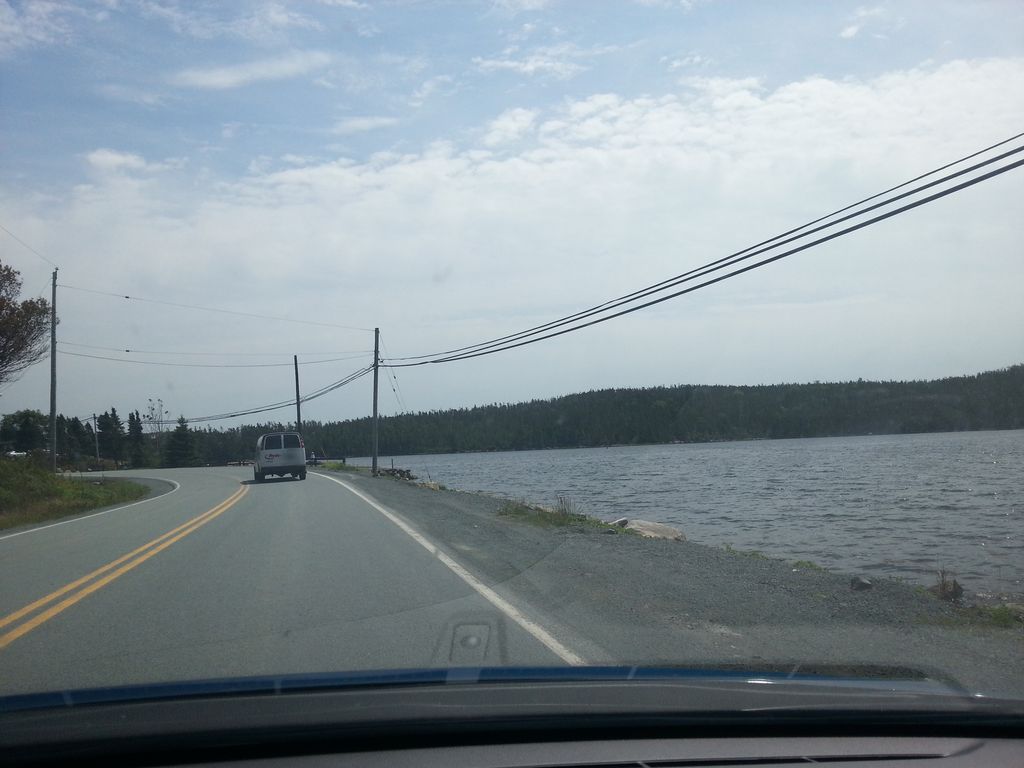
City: halifax